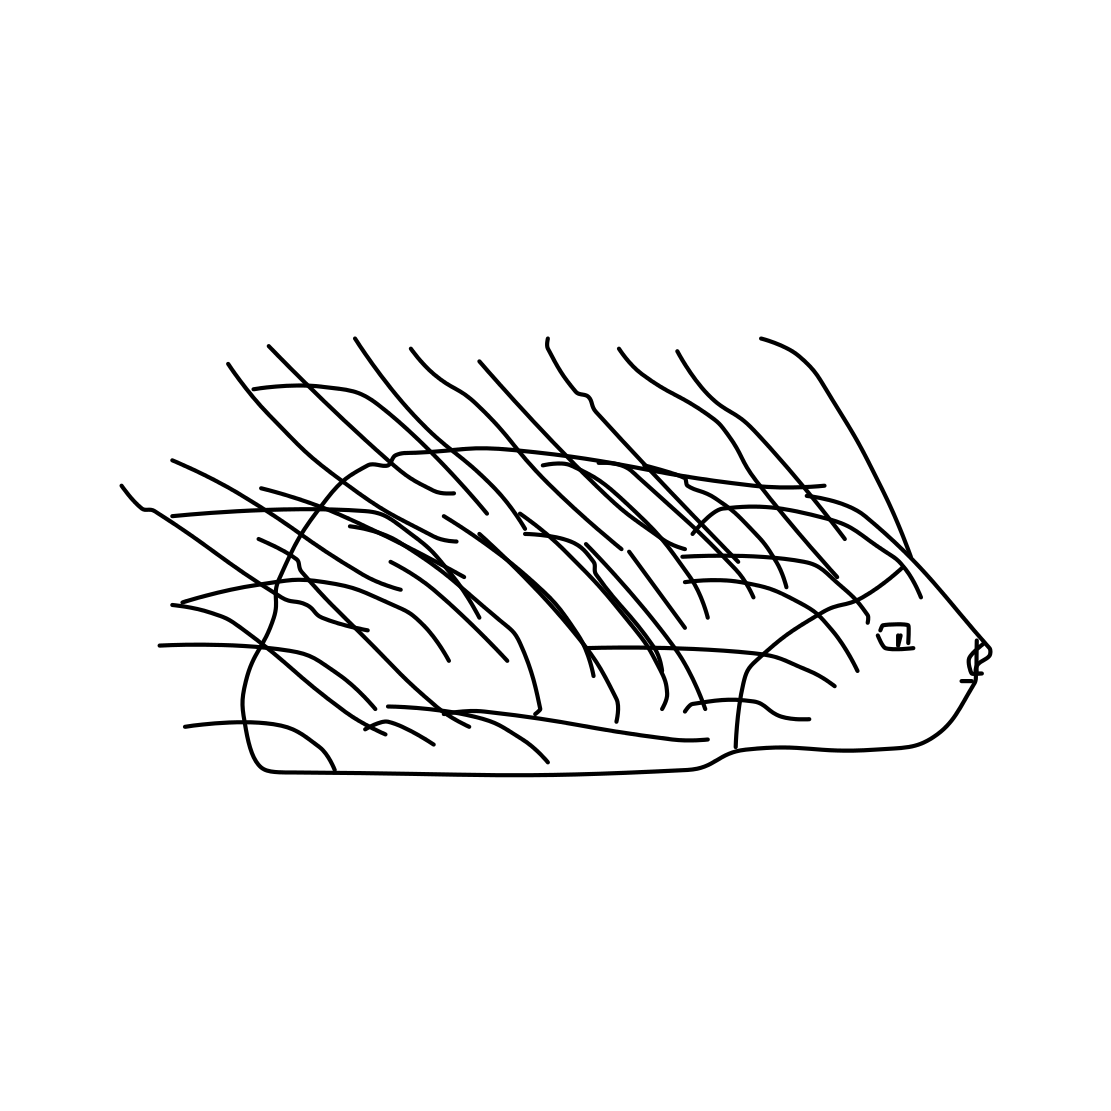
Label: hedgehog